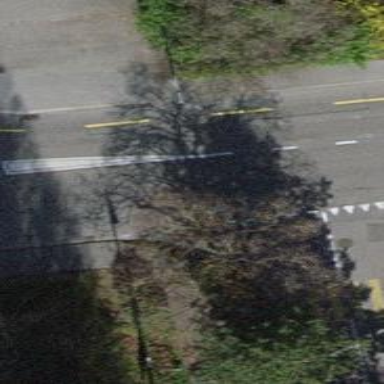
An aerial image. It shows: Primary highway with asphalt surface. It has sidewalks on both sides and designated lanes for cycling in both directions.